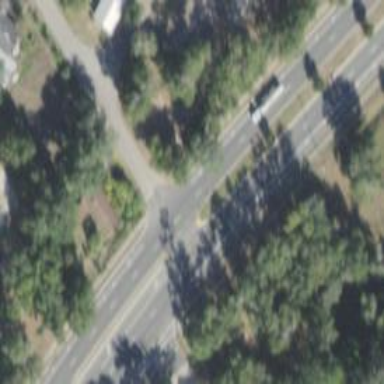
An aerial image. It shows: Unmarked road crossing.